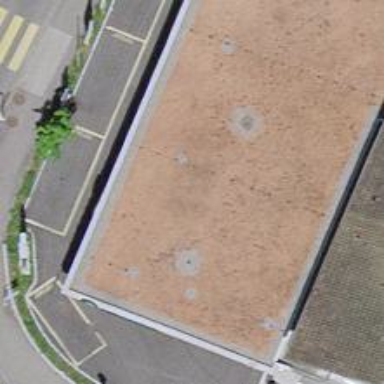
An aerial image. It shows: Bicycle repair station is available.